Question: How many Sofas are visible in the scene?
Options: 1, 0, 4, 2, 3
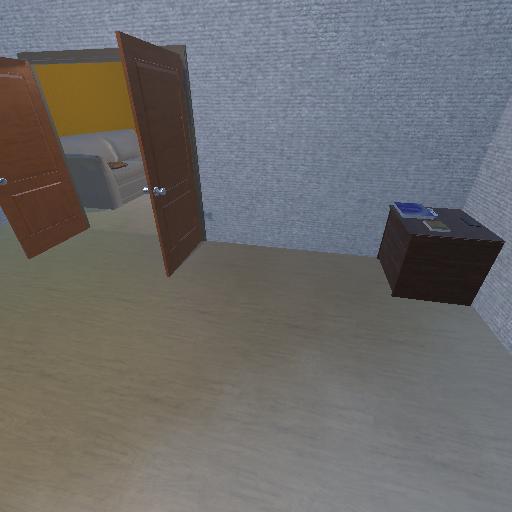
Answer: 1